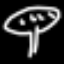
Label: mushroom